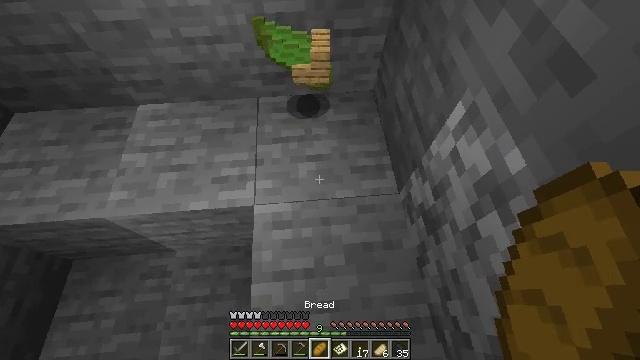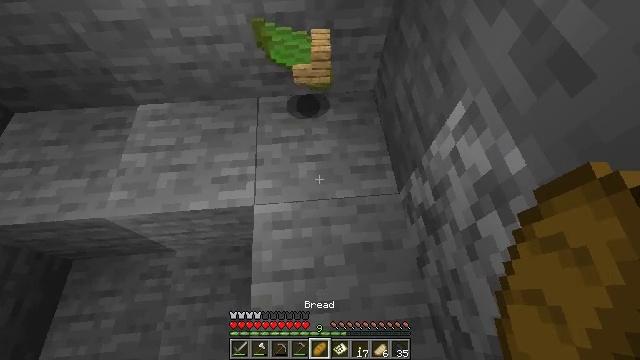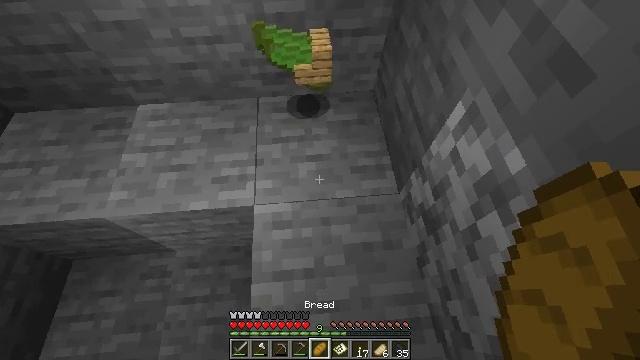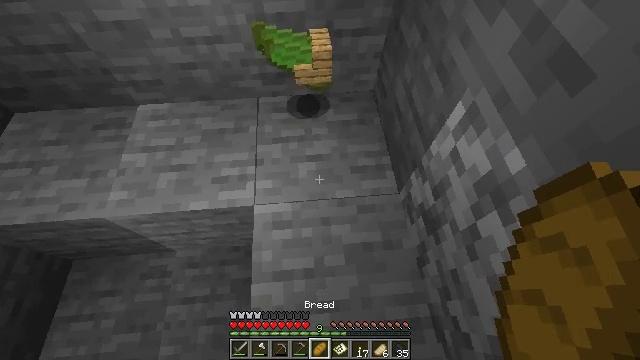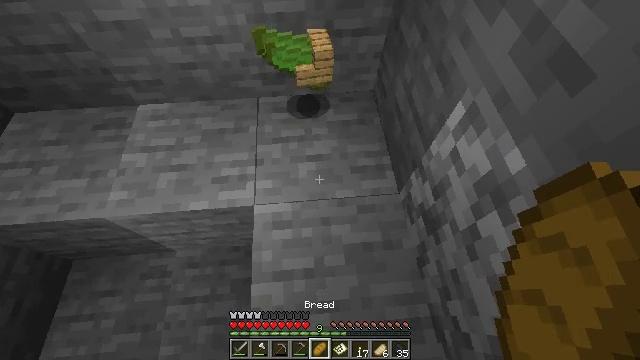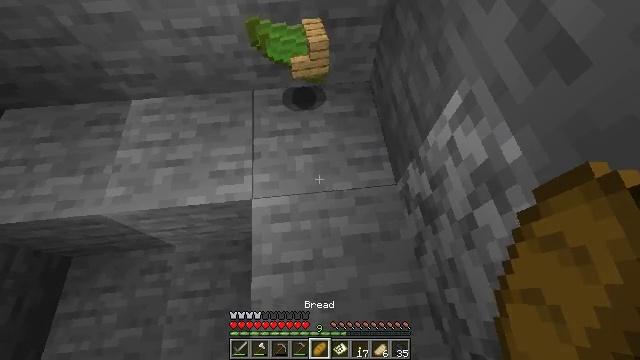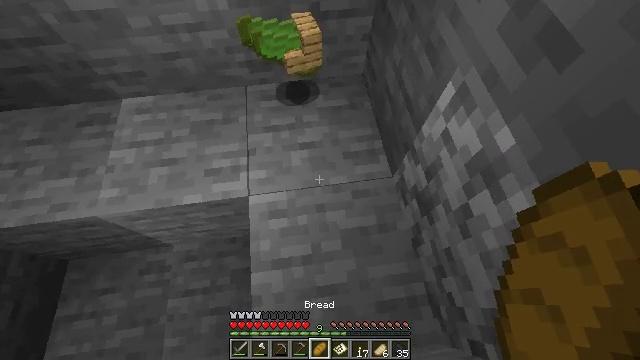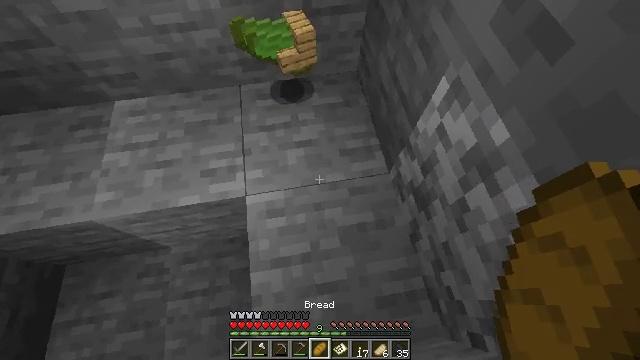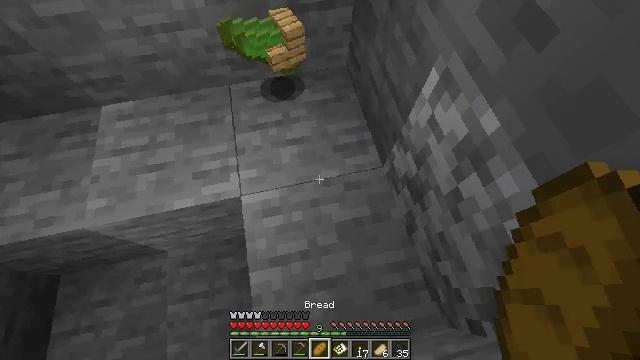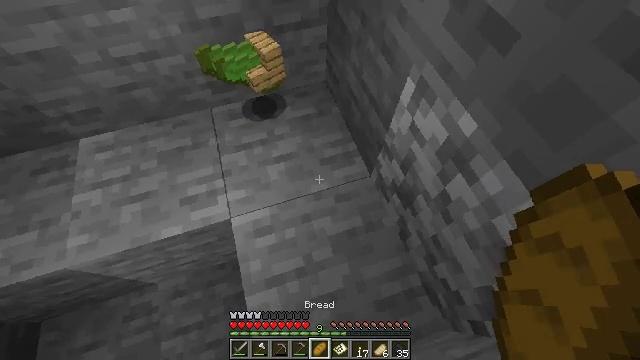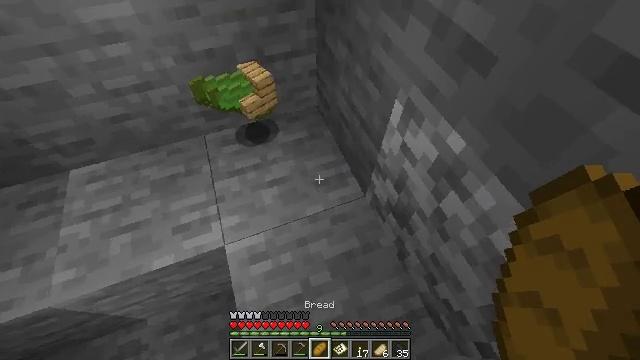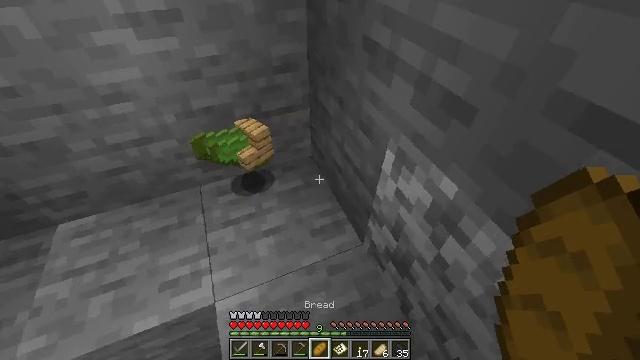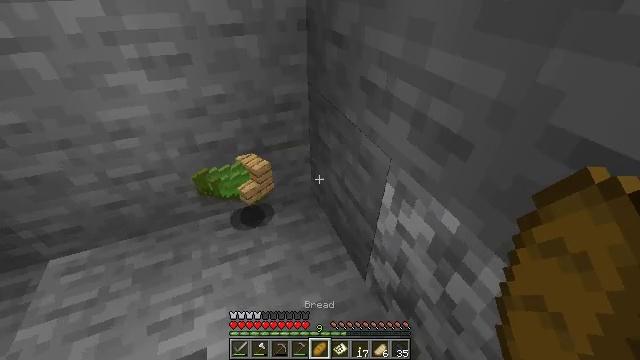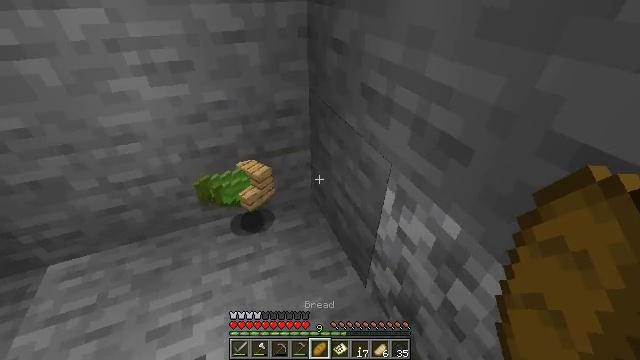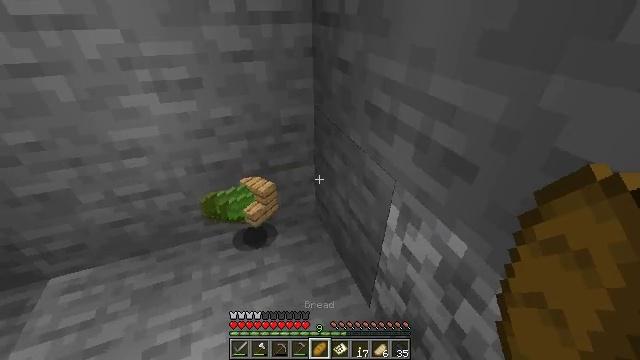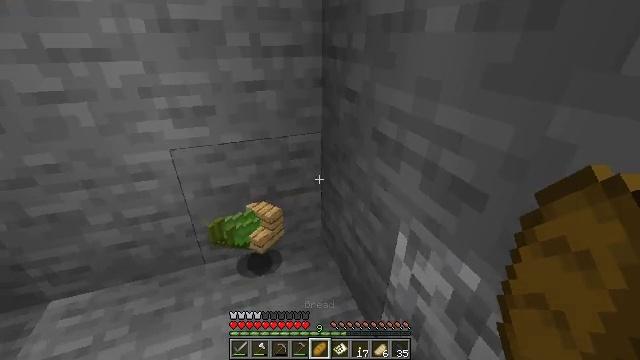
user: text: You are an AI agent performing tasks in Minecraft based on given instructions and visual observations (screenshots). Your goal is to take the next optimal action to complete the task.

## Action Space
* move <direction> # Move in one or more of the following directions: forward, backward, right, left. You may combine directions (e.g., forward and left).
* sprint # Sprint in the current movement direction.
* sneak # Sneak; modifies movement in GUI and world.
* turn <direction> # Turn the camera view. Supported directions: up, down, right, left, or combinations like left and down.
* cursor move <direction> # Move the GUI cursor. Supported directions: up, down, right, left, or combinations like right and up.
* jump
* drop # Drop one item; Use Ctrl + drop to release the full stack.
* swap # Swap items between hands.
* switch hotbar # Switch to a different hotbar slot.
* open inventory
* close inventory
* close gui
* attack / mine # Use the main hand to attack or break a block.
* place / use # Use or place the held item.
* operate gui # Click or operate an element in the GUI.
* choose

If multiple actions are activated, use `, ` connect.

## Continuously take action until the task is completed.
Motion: motion action
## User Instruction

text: Drop a dandelion.
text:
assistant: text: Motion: use / place
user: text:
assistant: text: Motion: use / place
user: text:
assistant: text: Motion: use / place
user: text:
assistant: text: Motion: use / place
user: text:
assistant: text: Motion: turn right and down, use / place
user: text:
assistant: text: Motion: turn right and down, use / place
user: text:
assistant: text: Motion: turn right, use / place
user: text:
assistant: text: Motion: turn right, use / place
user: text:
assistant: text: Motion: turn right and up, use / place
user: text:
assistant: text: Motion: turn right and up
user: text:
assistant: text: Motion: turn right and up
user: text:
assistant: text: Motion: turn up
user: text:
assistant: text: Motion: turn up, use / place
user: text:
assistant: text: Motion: turn left and up, use / place
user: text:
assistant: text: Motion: turn left and up, use / place
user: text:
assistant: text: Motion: turn left and up, use / place
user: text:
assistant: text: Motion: turn up, use / place
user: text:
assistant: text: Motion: turn up, use / place
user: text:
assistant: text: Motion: turn left and up, use / place
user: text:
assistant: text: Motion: use / place
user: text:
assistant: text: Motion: use / place
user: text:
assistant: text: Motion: use / place
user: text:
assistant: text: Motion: use / place
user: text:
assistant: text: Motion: use / place
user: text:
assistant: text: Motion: no_op
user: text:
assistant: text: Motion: turn left and down
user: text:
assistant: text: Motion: turn left and down
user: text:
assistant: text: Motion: move forward, turn left and down
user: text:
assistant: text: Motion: move forward, turn down
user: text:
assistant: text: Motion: move forward, turn down